Question: I'm retrieving data from a mysql table column and placing it into a textarea.
When I do this, I get a huge section of leading spaces for only the first row of data. I've tried using mysql TRIM and PHP TRIM functions, and neither of them seem to work. Additionally, when I query the database directly, there are no leading spaces:
'''
+-----------------+
| article_content |
+-----------------+
| # Test
|
+-----------------+
'''
Has anyone had this issue before?

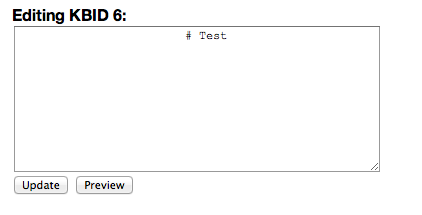
Answer: This happens more often than not, but I try for several hours to fix something and can't figure it out, and then I post here on stack overflow, and then the answer hits me.
The issue was with my HTML section. I forgot that textarea will interpret all spaces and tabs, etc, so when I indented my code that is inside some PHP code, it interpreted it, and inserted the spaces/tabs.